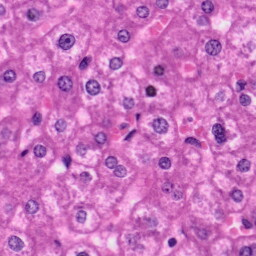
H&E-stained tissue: Liver